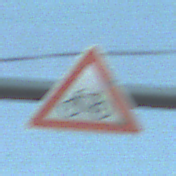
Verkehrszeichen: RadverkehrRechts
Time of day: MorningAfternoon
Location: Roofed (Special)
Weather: PartlyCloudy
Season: NotSpecified
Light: Natural